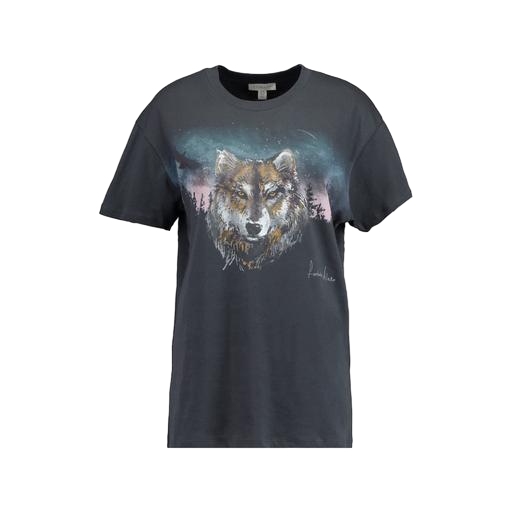
printed t-shirt, graphic t-shirt, graphic tee, white background